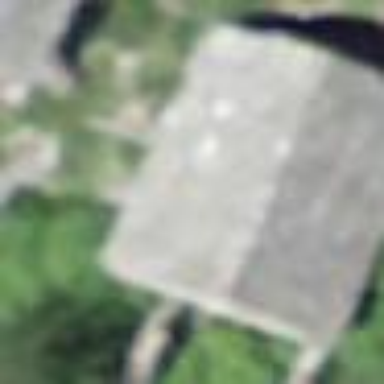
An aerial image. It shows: Cabin.